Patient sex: M
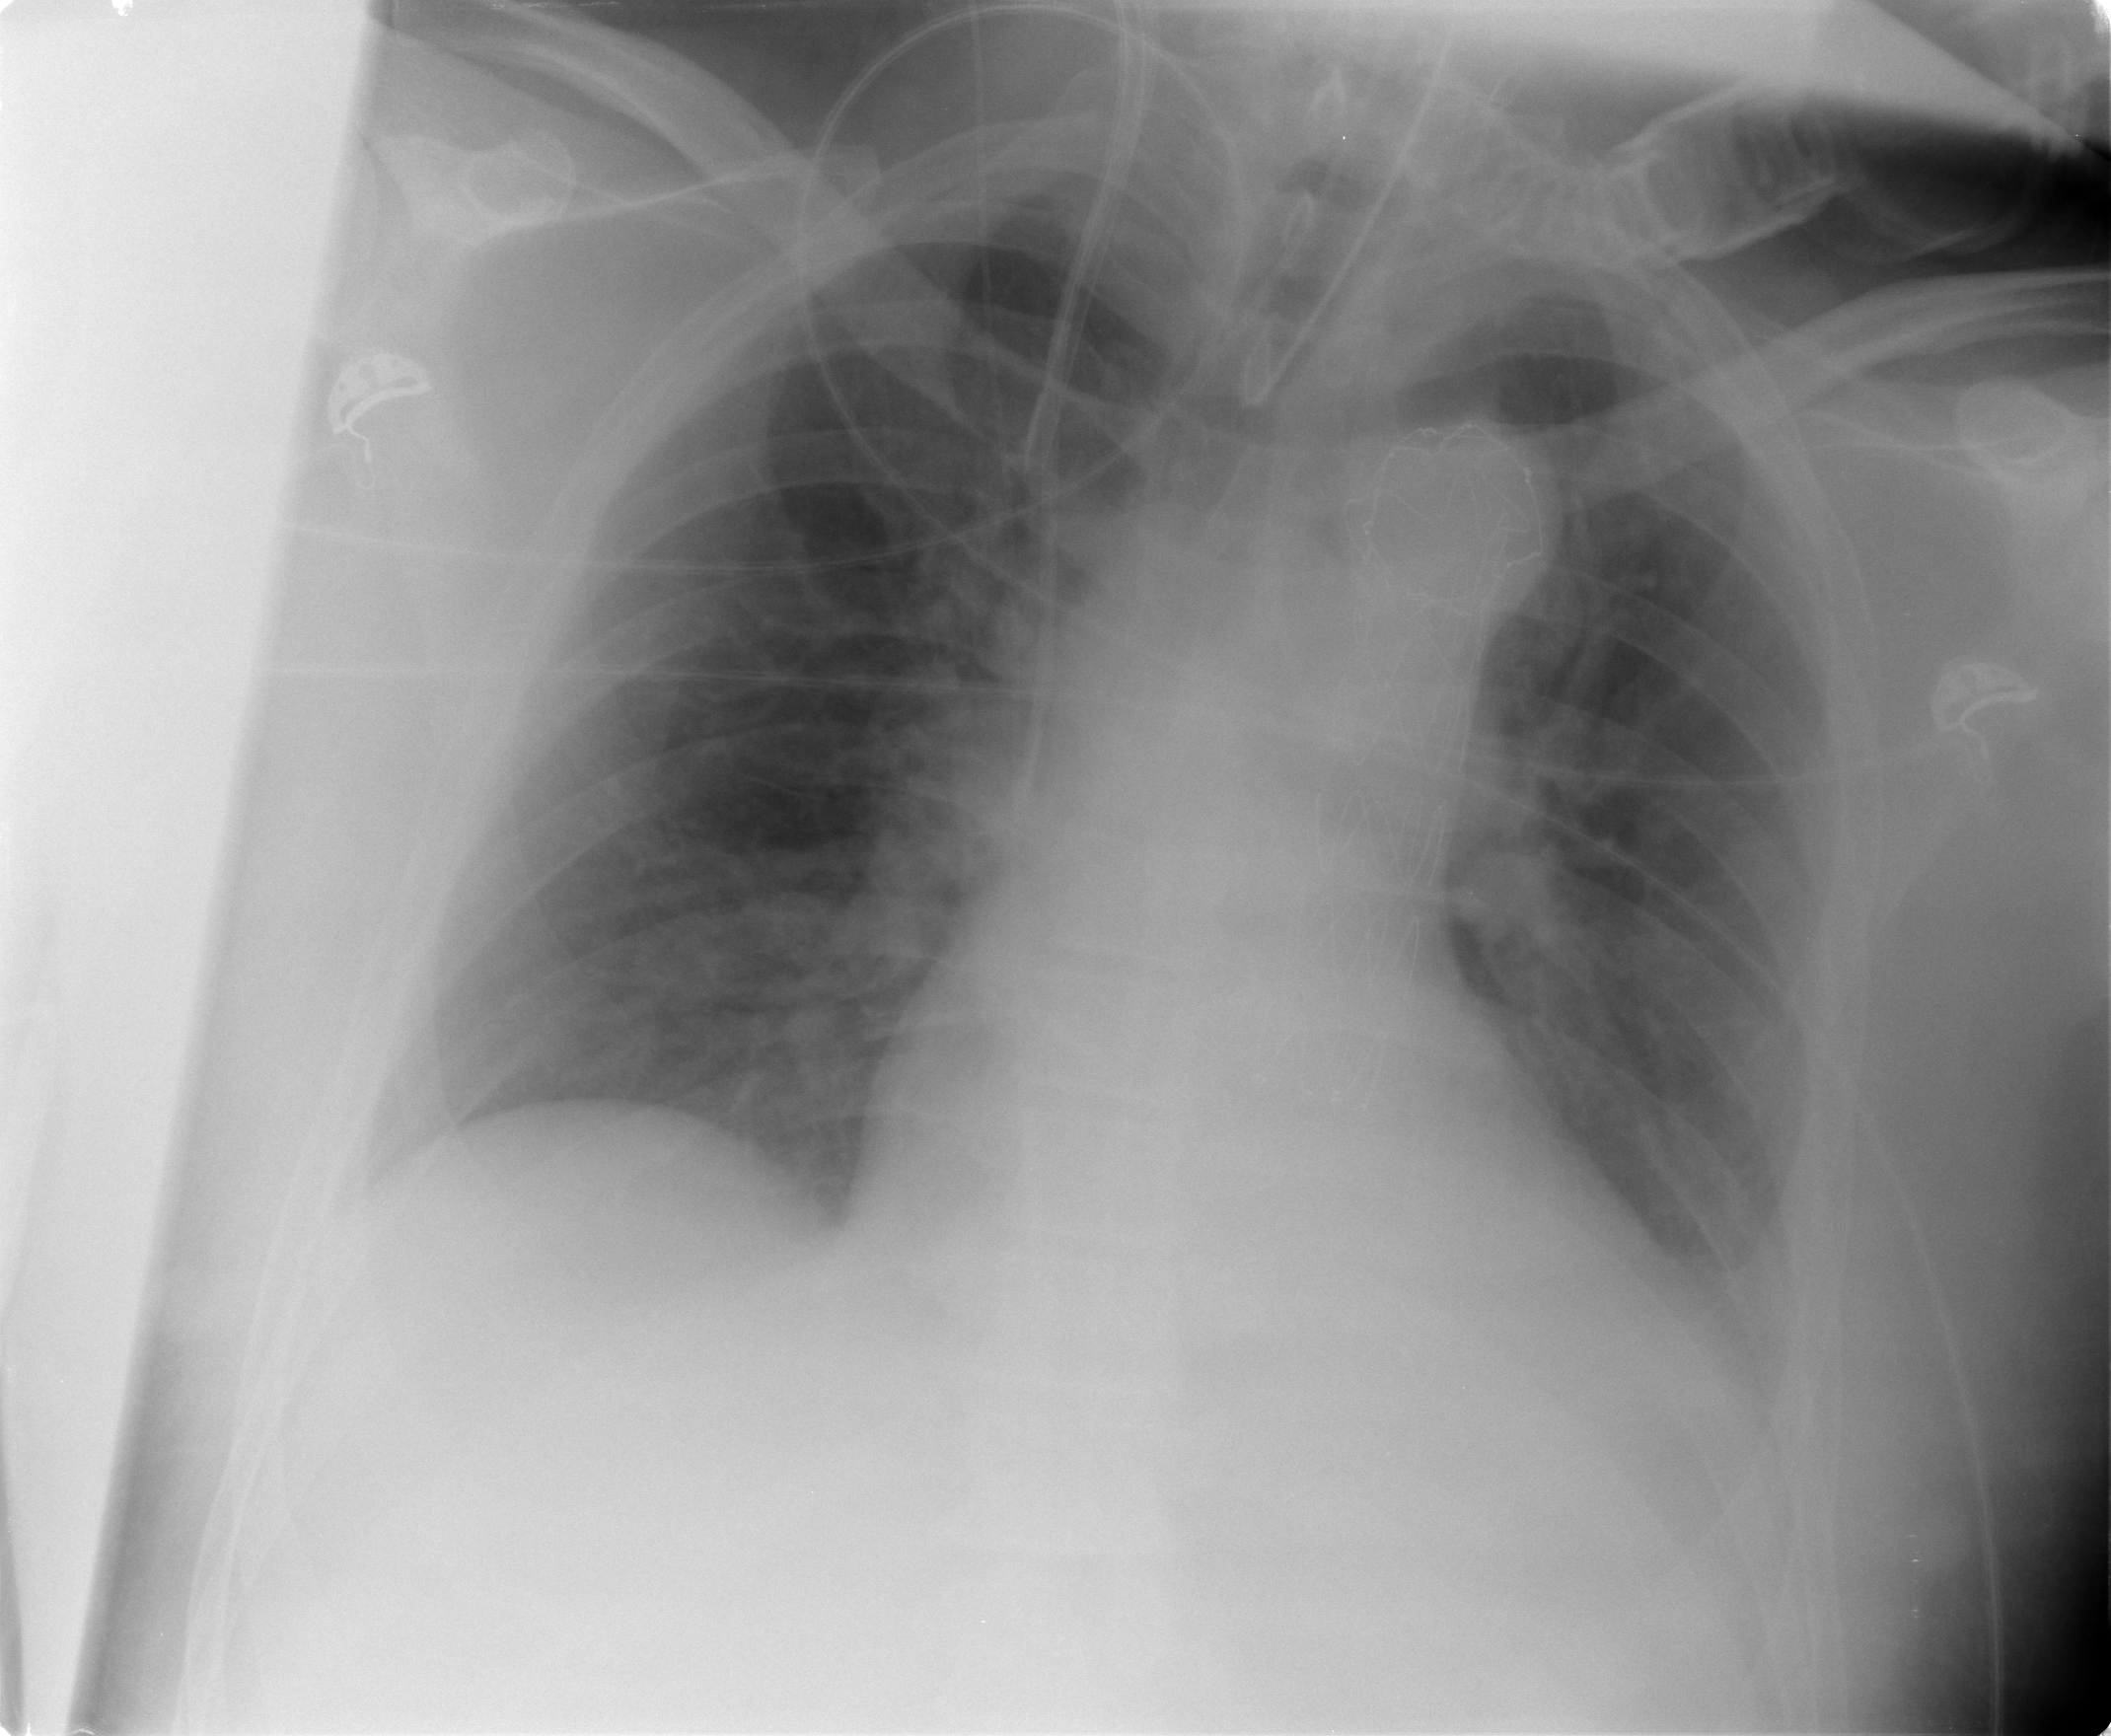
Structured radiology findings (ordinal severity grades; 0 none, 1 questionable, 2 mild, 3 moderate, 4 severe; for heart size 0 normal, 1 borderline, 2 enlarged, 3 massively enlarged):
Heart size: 2
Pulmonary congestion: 3
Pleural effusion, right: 0
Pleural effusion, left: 2
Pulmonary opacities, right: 0
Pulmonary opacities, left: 0
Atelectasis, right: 0
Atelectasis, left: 2